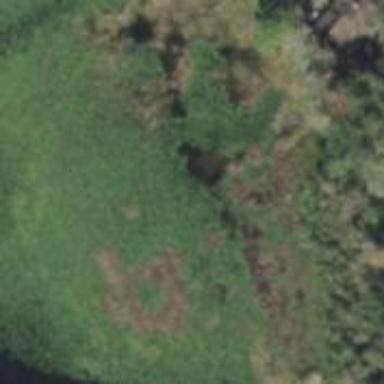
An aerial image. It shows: Marshy wetland area.